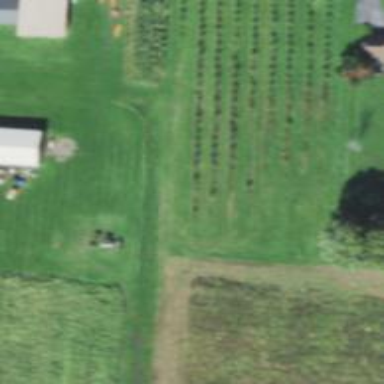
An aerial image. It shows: Vineyard growing grapes.